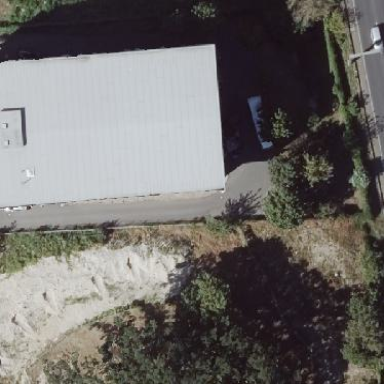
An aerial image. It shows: Commercial building that functions as storage rental shop.